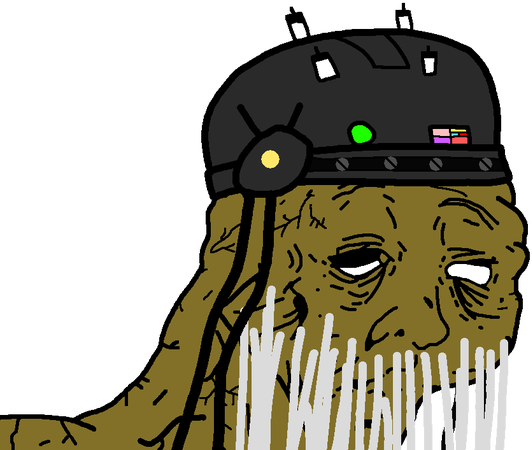
Label: 5_Yes_Honey